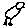
Label: bird